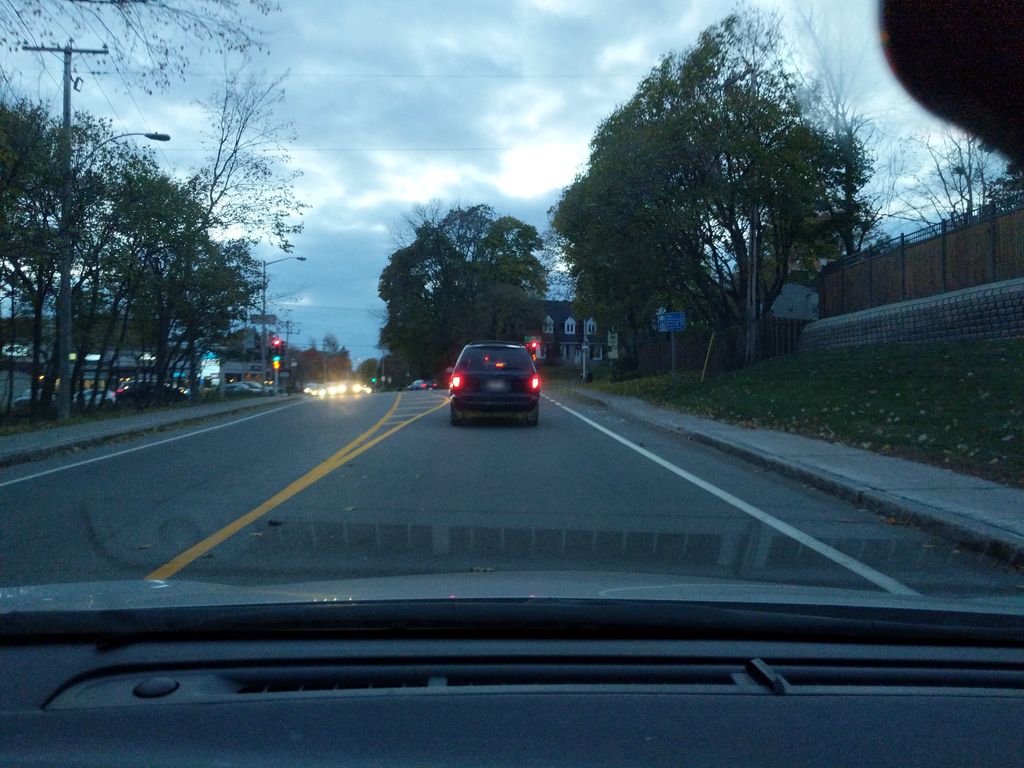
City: quebec_city